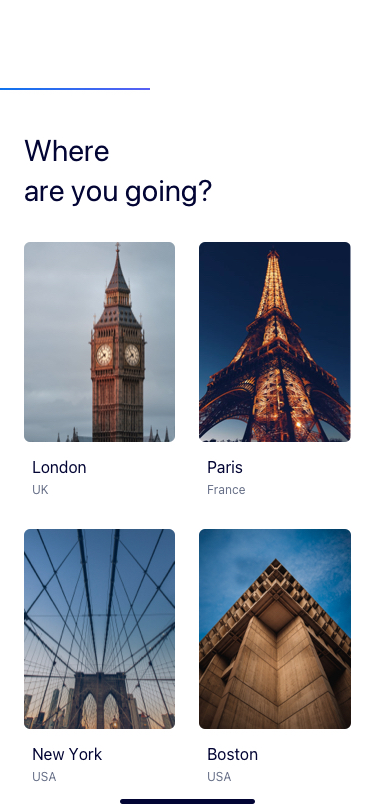
Text in this UI design:
Where
are you going?
London
UK
Paris
France
New York
USA
Boston
USA